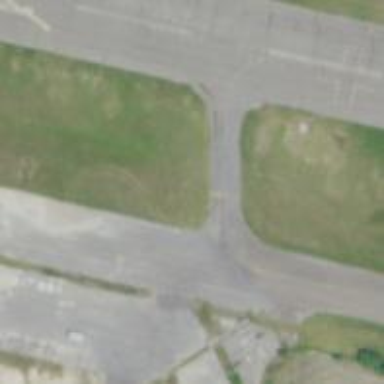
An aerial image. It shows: View of taxiway at the airport.